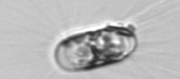
Label: Corethron_hystrix